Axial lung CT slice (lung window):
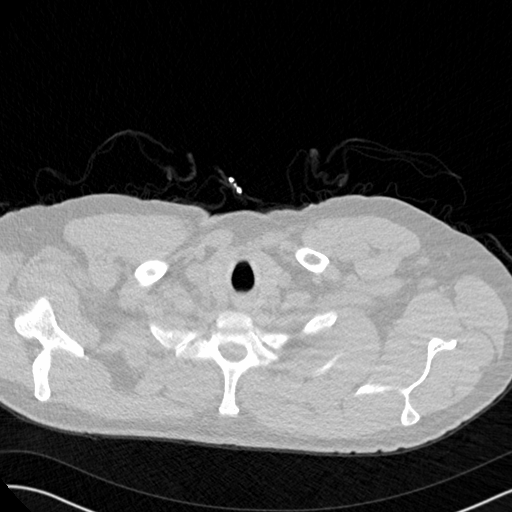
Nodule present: no